Field crop: maize
Growth stage: 2
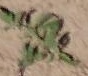
Species: atriplex